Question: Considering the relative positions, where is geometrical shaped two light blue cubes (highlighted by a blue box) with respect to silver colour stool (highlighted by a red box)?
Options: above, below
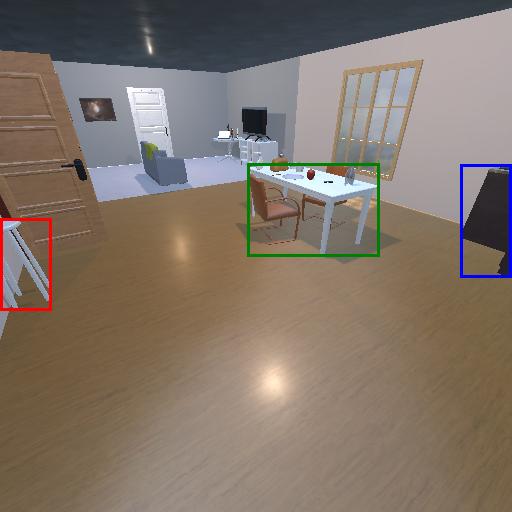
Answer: above